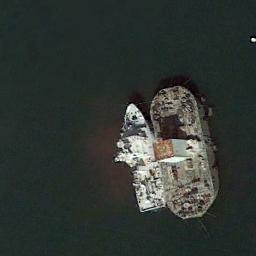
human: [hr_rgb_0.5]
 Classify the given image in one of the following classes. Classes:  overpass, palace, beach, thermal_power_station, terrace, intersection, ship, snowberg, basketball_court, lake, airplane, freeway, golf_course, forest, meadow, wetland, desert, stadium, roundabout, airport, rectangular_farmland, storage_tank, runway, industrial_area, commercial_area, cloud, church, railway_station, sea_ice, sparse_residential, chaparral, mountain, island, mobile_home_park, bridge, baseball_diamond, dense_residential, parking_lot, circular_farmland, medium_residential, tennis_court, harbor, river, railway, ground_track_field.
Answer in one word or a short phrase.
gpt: ship